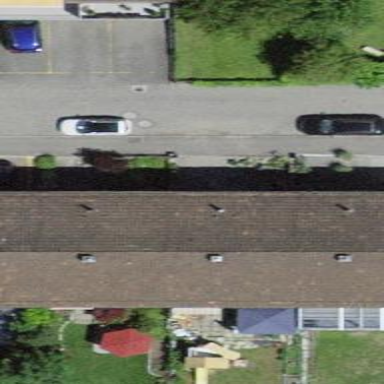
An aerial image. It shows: Terrace building with gabled roof.